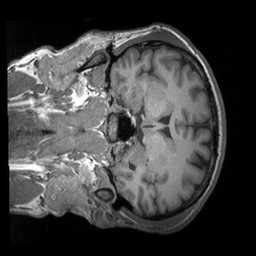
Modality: T1w
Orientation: coronal
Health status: healthy